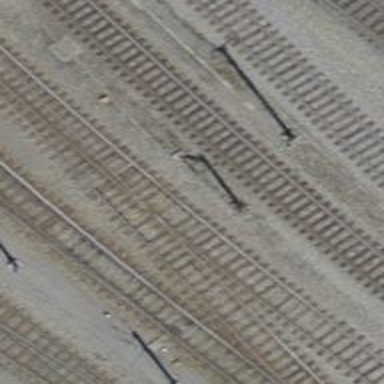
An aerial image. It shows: Single-track electrified railway siding with contact line.